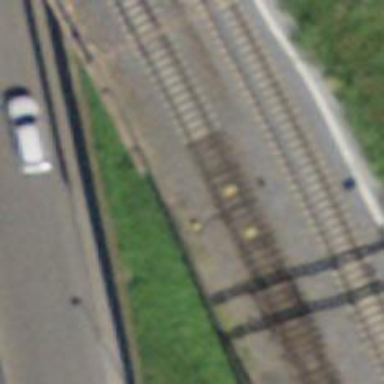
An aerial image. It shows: Railway track with contact lines for electrification.